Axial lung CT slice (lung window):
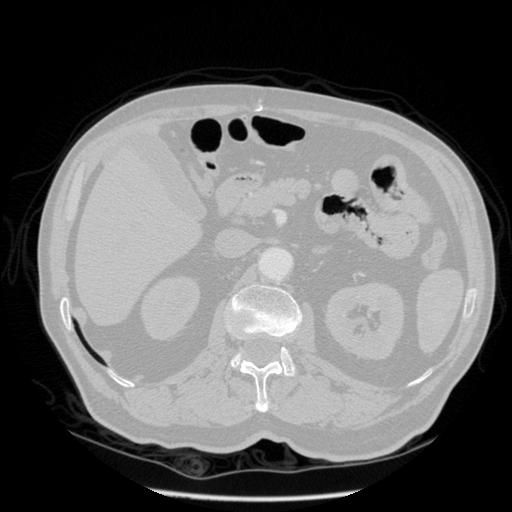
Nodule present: no